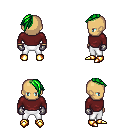
a pixel art fantasy rpg character, male body template, human, tanned skin, maroon long-sleeve shirt, white pants, green long mohawk hairstyle, metal gloves, gold boots, four views (front, back, left, right), 2x2 character sprite sheet, small pixel art, hard edges, no anti-aliasing